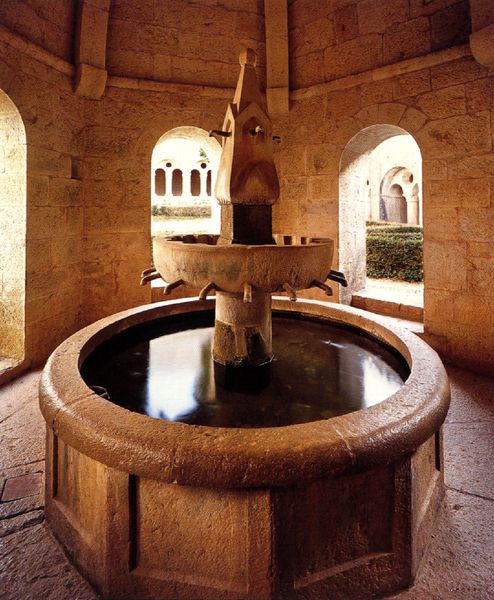
Titel: Zisterzienserabtei LeThoronet
Standort: Le Thoronet, Abtei Le Thoronet (EU - F - Provence - Alpes - Côte-d’Azur)
Schlagwörter: wasser, rot, trinken, innenraum, kirche, brunnen, kreis, rund, hecke, hof, stufen, innenhof, gewölbe, kloster, becken, rundbögen, taufe, wasserbecken, sakral, oktogonal, romanisch, taufbecken, klosterhof, trinkbrunnen